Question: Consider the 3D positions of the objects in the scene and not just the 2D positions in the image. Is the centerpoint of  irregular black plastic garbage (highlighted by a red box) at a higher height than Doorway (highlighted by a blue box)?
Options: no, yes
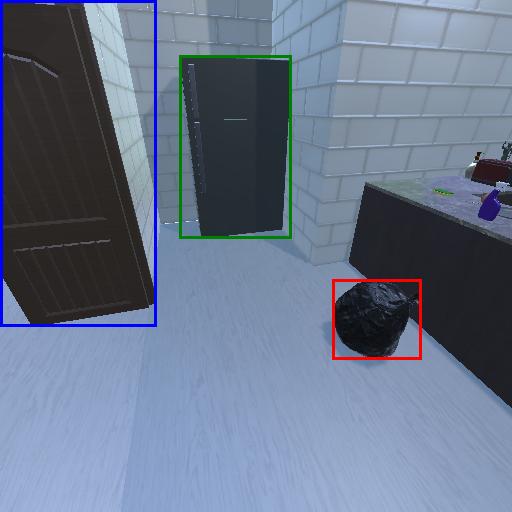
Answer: no